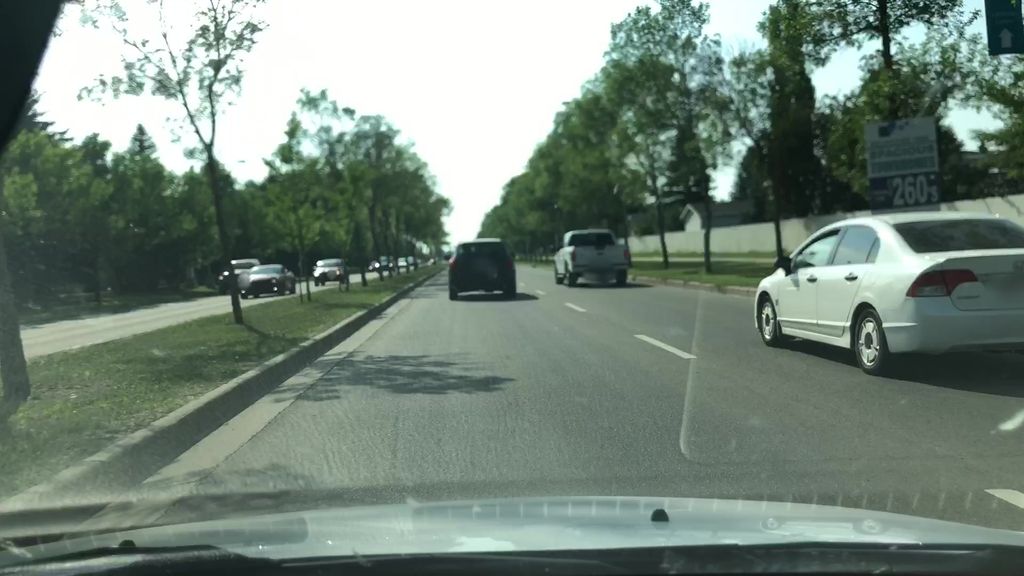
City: edmonton